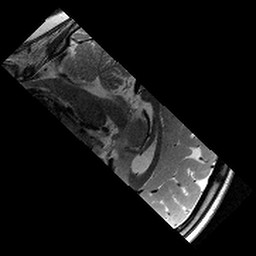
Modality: T2w
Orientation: sagittal
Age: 10
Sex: female
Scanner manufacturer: siemens
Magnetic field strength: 3 T
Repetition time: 9.23 s
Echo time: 0.067 s